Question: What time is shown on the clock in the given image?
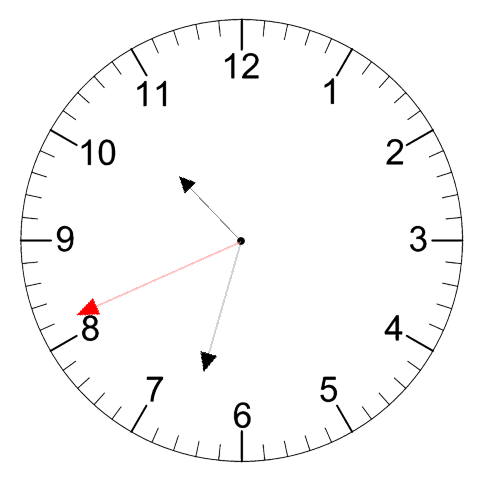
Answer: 10:32:41